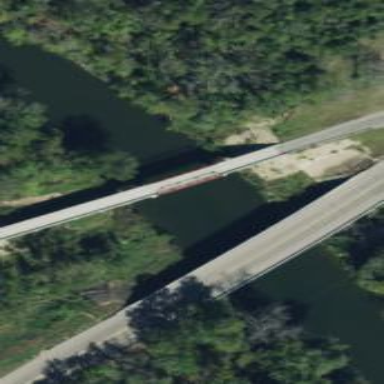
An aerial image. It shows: Man-made bridge.